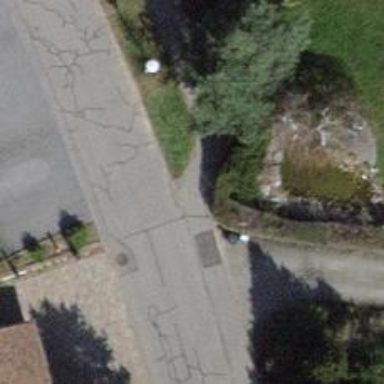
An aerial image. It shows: Asphalt sidewalk along the footway.